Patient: sex M, age 36
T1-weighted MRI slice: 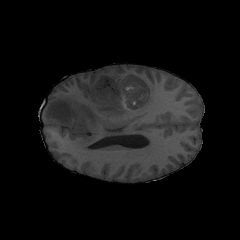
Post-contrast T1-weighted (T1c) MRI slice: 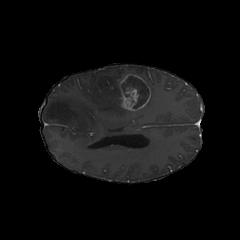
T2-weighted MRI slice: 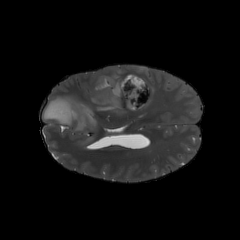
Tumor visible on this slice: yes
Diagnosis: Glioblastoma, IDH-wildtype
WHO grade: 4